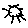
Label: sun